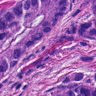
Metastatic tissue present: yes